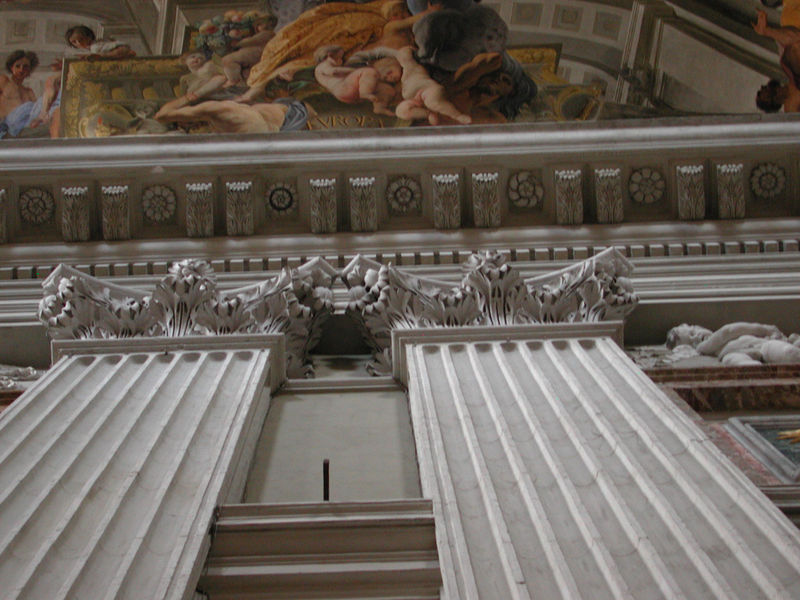
Titel: Ignatius-Kirche (Ignatius von Loyola) mit Deckenmalerei
Künstler: Orazio Grassi
Standort:  ()
Schlagwörter: blau, gemälde, nackt, weiß, menschen, blume, marmor, paris, pfeiler, säule, säulen, blüten, architektur, barock, stein, kirche, gold, decke, engel, relief, italien, pilaster, stuck, balken, foto, gewölbe, übergang, allegorie, architrav, kapitelle, rom, kapitell, gesims, rosette, christus, jesus, antik, fresken, kanneluren, konsolen, deckengemälde, fresko, museum, wien, putten, maria, korinthisch, putti, rillen, gebälk, europa, akanthus, deckenmalerei, zahnschnitt, korinthische ordnung, deckenbild, wandvorlagen, ikirche, korinthisches pilaster, untersichr, kragstein